Question: I am constructing a little wizard following Qt's 'classwizard' example.
Now I set the subTitle of my 'QWizard' instance to some html text that includes a link.
I know about 'QLabel.setOpenExternalLinks(True)' but how do I achieve the same effect with a 'QWizard''s 'subTitle'?
I looked at 'QWizardOptions' but there is nothing there.
Please take a look at the following image:

I want to make www.plugincafe.com open in the default browser.
Thanks for reading.
EDIT: I am already calling 'self.setSubTitleFormat(1)' where 'self' is the 'QWizard' instance and 1 is the enum value for 'Qt::RichText' because I don't know how to get the proper enum constant in PyQt.
I tried all possible 4 enum values but other than text styling or no it didn't change anything.
The string value with the embedded HTML is ''Obtain a unique ID from <a href="http://www.plugincafe.com">www.plugincafe.com</a> or use <font color="maroon">%s</font> for testing purposes.' % PLUGIN_ID_TESTING'
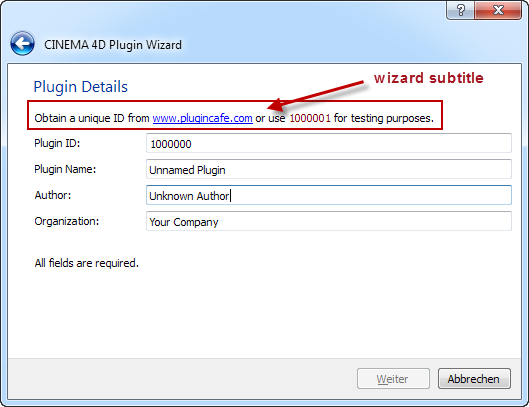
Answer: QWizard (and QWizardPage) only expose mimimal control over the QLabel used as subtitle, but you can just iterate through all child QLabels in your QWizard and call 'setOpenExternalLinks(True)':
'''
for label in wizard.findChildren(QLabel):
label.setOpenExternalLinks(True)
'''
If you don't want to set it on all labels, then you need to check if you found the correct one.